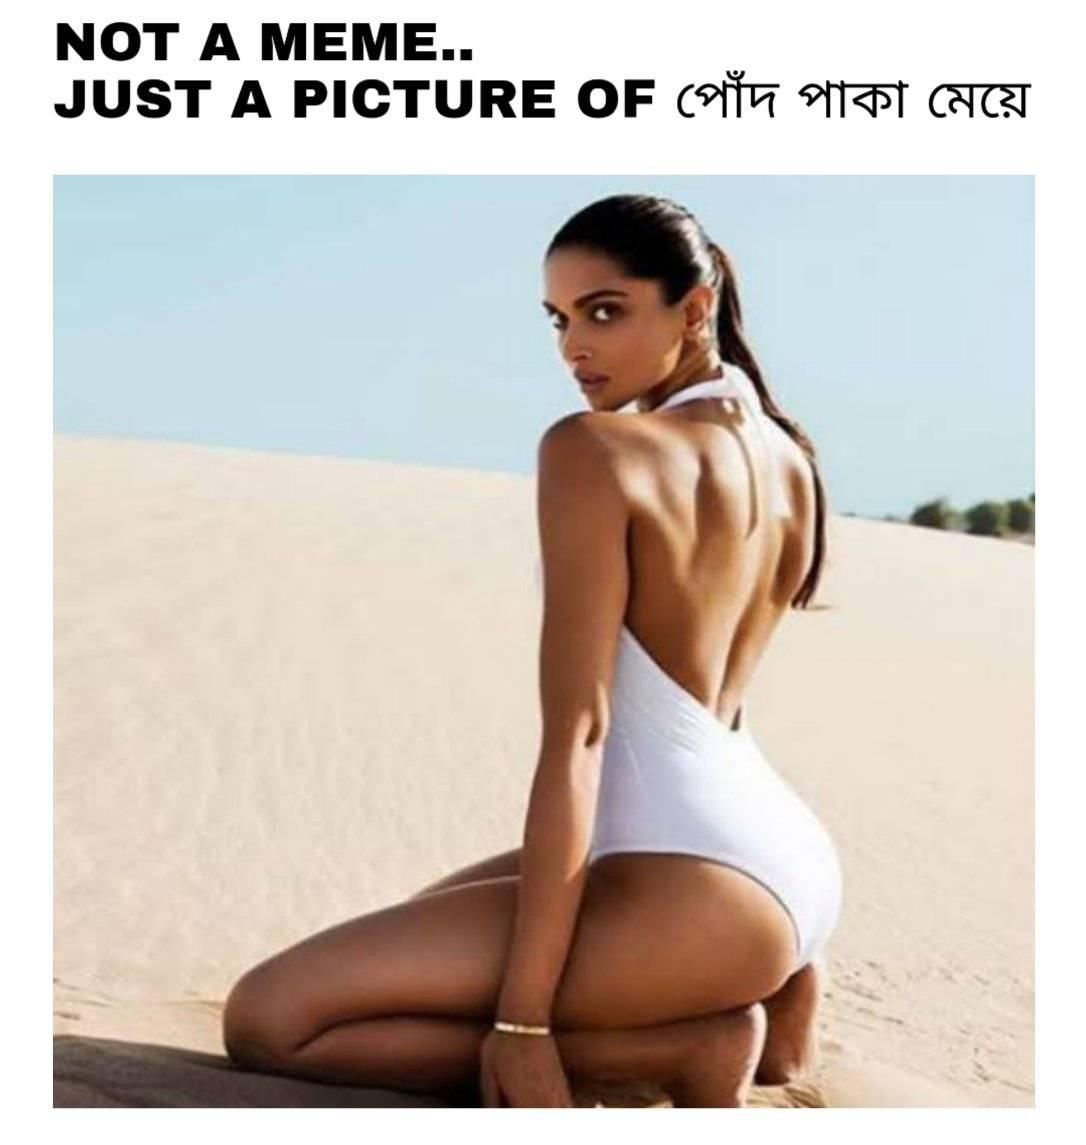
Caption: JUST A PICTURE OF পোঁদ  পাকা মেয়ে
Label: hate